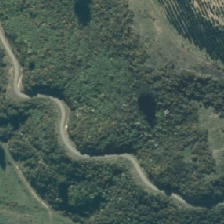
Land cover: grose_broom